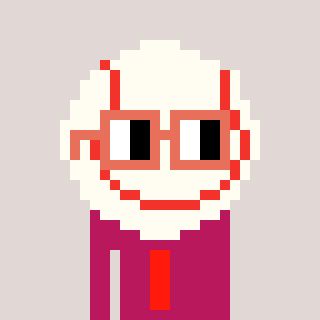
a pixel art character with square orange glasses, a baseball ball-shaped head and a darkpink-colored body on a warm background